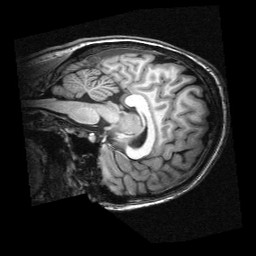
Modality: T1w
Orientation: sagittal
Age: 22
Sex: female